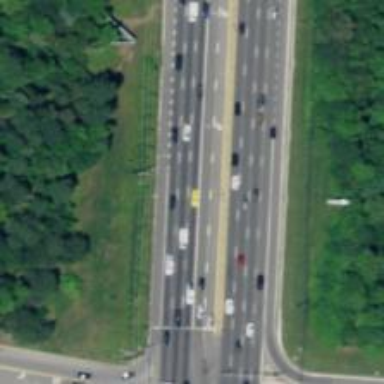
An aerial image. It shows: This image shows trunk highway that functions as expressway.